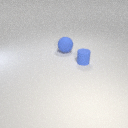
small blue rubber cylinder to the right of large blue rubber sphere